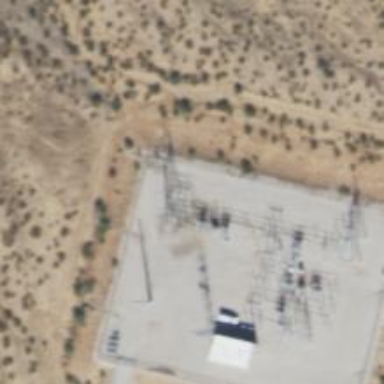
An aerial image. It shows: Switch for power supply.